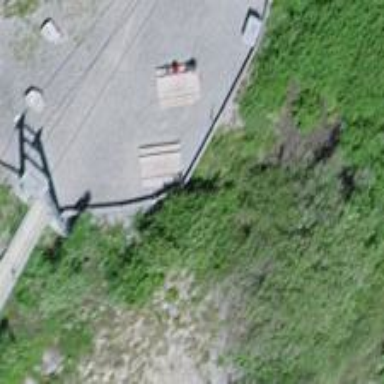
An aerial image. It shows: Brown picnic table located in leisure land area.